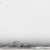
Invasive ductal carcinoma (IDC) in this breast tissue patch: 0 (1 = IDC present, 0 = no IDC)